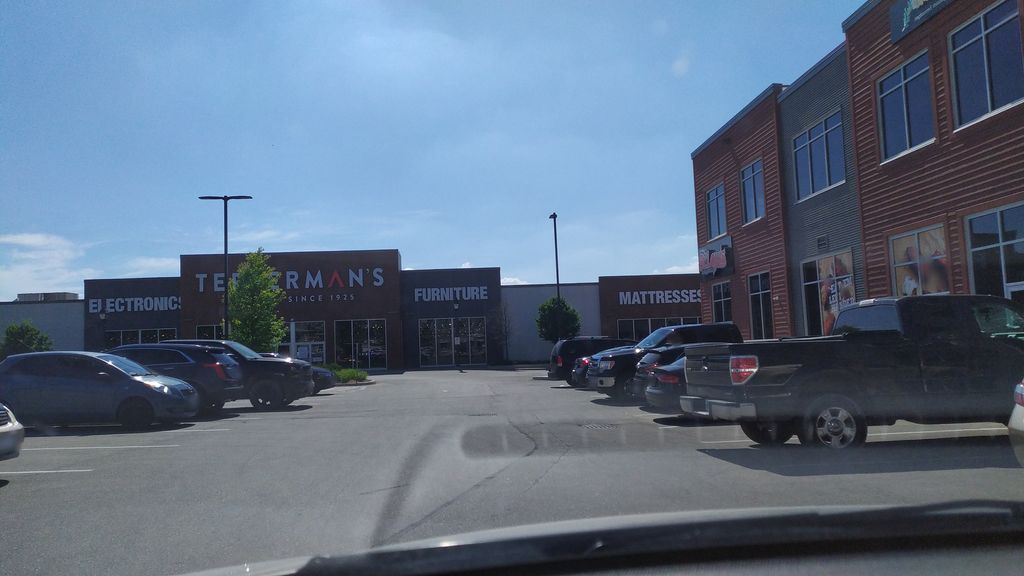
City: kitchener-waterloo